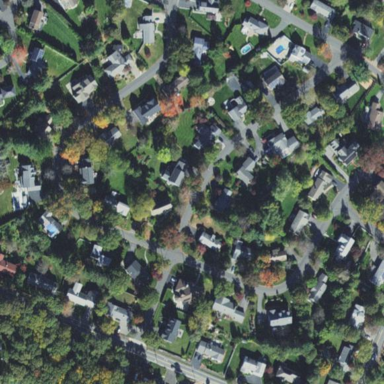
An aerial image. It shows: Residential road.